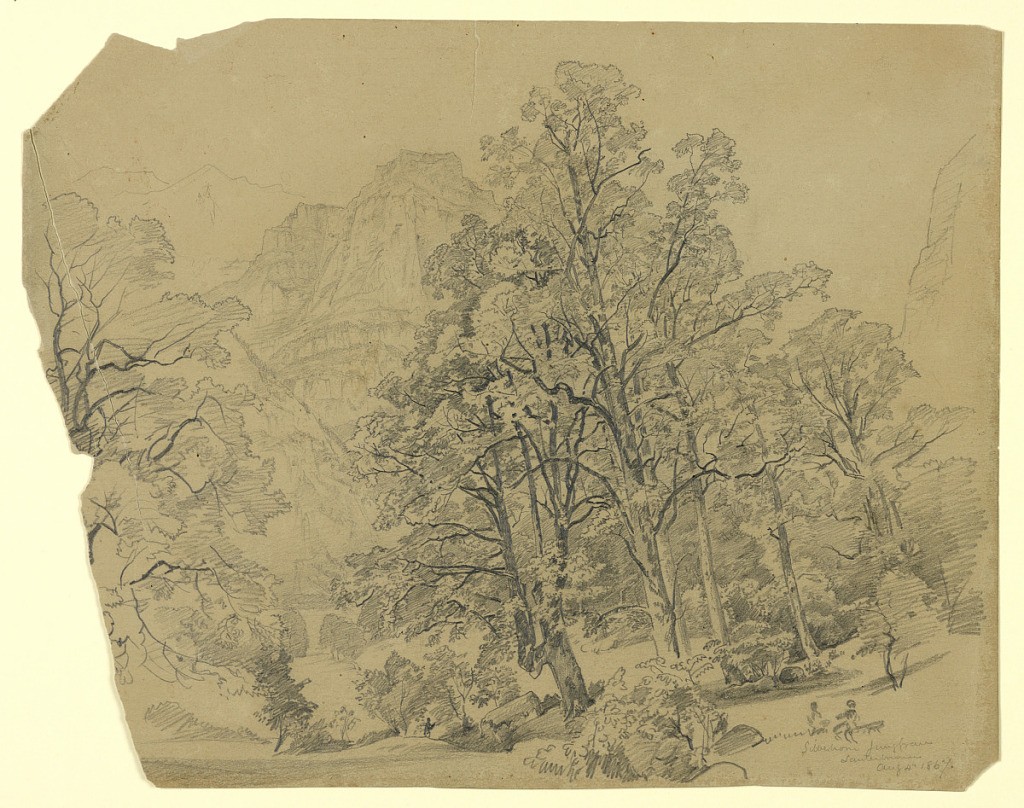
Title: Landscape, Silberhorn, Lauterbrunnen, Switzerland
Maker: William Trost Richards, American, 1833–1905
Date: August 4, 1867
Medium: Graphite on paper
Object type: Drawing
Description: Sketch of a landscape with figures on a path overlooking a ridge and mountains in the background.